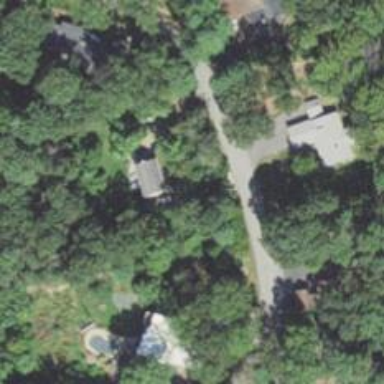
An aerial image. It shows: Residential driveway.